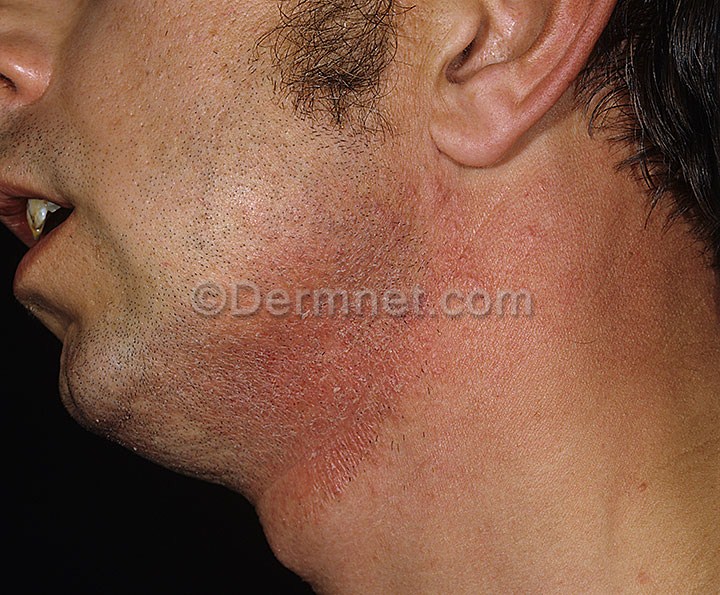
Disease: Poison Ivy Photos and other Contact Dermatitis